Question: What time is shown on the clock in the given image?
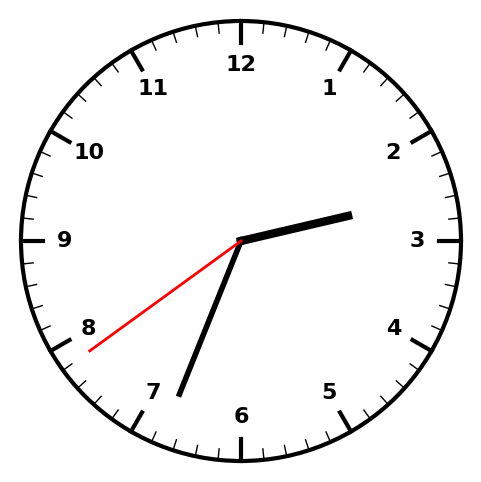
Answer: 02:33:39